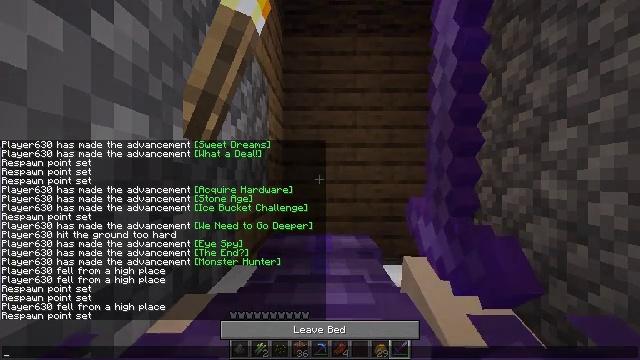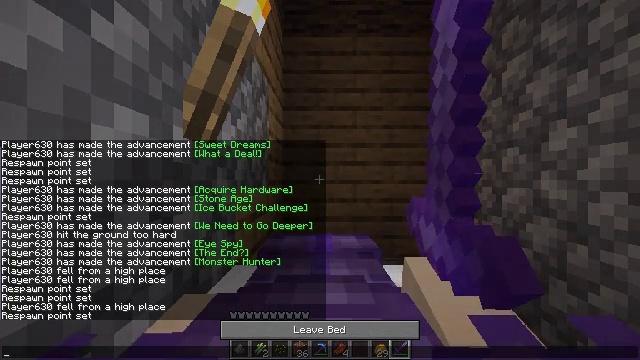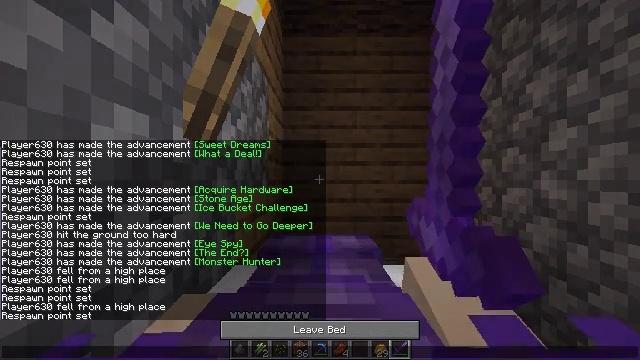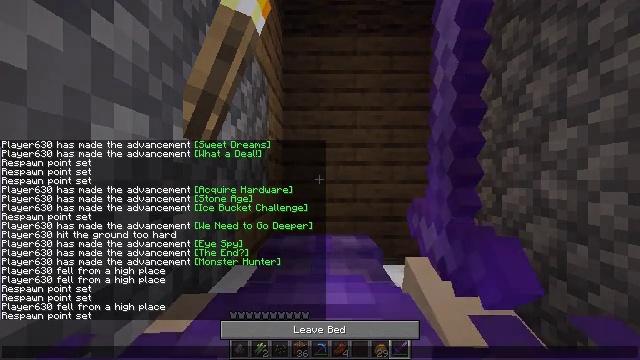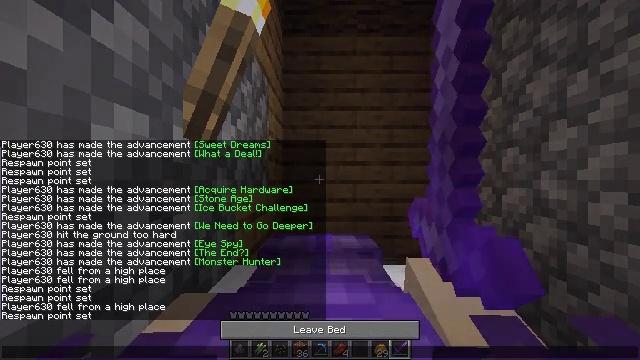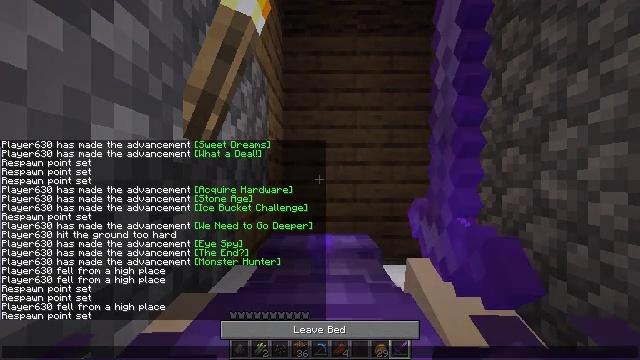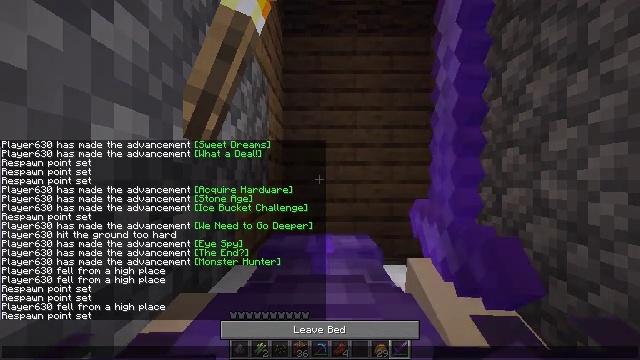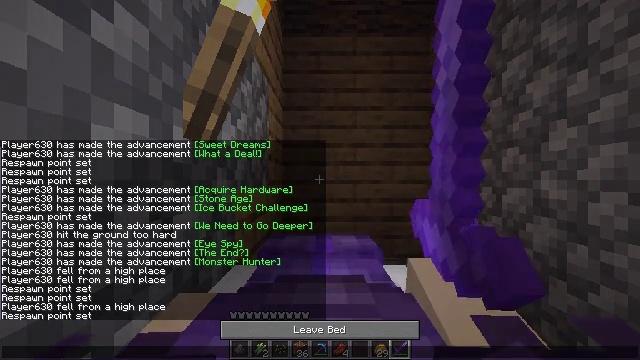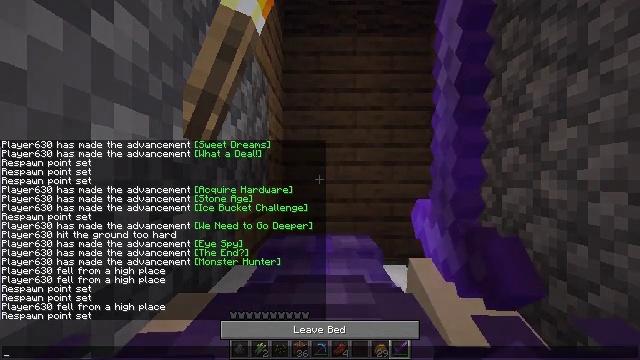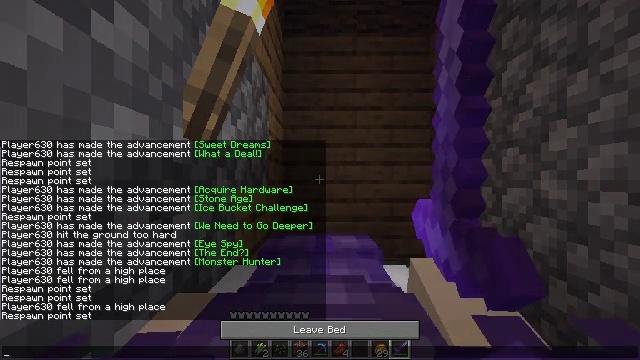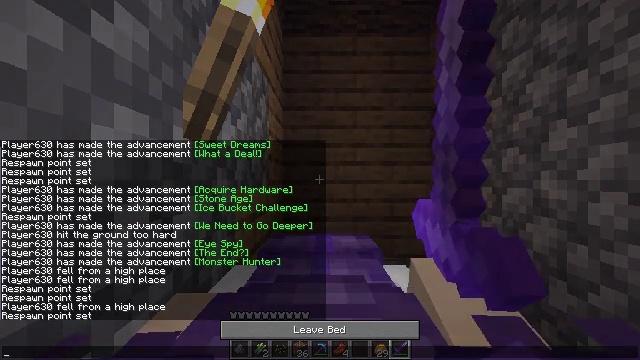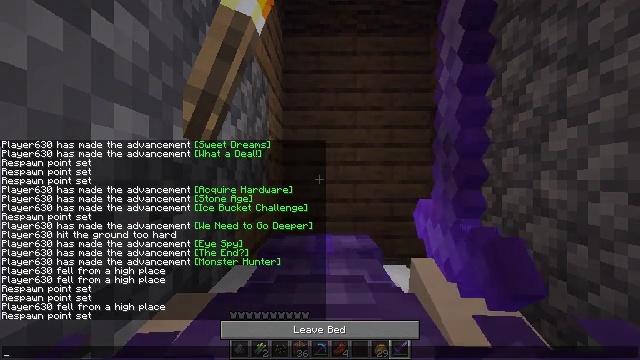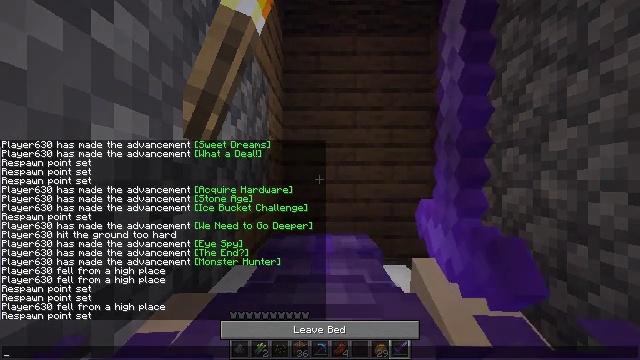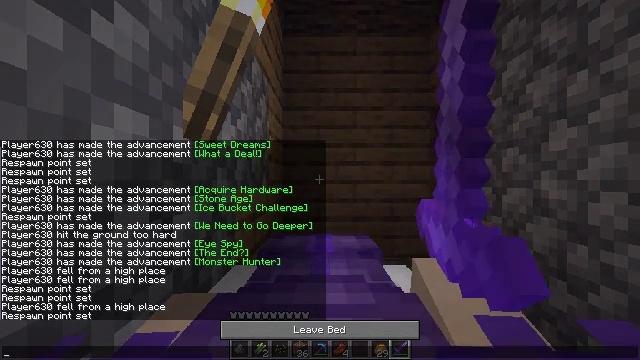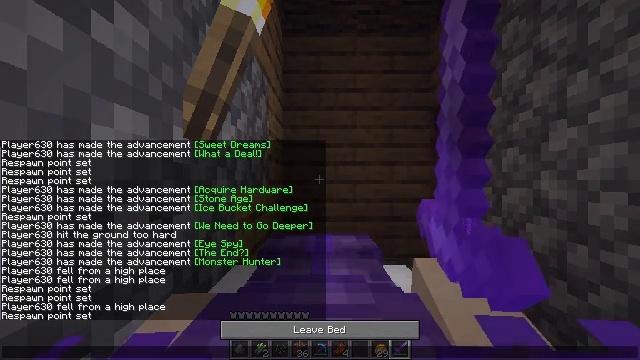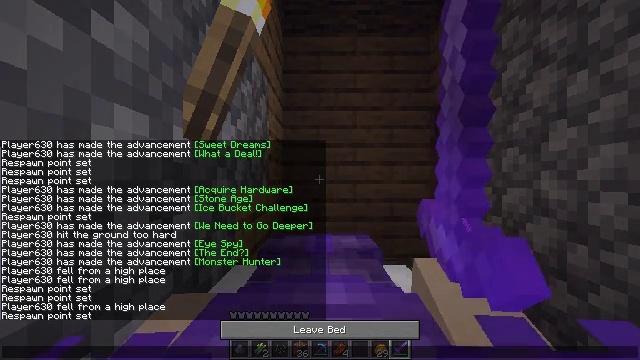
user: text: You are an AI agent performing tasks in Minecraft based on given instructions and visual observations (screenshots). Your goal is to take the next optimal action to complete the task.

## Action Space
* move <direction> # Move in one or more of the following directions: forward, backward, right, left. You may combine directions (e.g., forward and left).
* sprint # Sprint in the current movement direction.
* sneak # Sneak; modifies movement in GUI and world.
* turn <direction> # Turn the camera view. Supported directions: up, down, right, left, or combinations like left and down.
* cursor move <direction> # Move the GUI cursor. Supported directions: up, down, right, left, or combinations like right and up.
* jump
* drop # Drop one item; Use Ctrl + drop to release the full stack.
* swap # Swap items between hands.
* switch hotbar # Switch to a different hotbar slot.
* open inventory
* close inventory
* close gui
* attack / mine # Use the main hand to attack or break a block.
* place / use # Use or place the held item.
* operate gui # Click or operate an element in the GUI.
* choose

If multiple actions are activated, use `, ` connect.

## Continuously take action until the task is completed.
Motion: motion action
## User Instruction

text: Kill mobs.
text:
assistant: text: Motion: no_op
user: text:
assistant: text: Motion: no_op
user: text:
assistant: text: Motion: no_op
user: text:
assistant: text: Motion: no_op
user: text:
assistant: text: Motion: no_op
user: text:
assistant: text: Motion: no_op
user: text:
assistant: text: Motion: no_op
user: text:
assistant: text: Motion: no_op
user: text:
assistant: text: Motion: no_op
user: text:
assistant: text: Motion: no_op
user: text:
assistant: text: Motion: no_op
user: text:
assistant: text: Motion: no_op
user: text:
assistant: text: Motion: no_op
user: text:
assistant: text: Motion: no_op
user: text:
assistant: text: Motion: no_op
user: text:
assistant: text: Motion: no_op
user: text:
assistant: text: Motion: no_op
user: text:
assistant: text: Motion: no_op
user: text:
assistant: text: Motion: no_op
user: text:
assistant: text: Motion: no_op
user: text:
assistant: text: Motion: no_op
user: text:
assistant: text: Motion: no_op
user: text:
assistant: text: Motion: no_op
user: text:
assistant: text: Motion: no_op
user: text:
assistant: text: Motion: no_op
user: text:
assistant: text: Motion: no_op
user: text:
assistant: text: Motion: no_op
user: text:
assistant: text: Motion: no_op
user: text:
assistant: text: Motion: no_op
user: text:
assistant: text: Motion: no_op